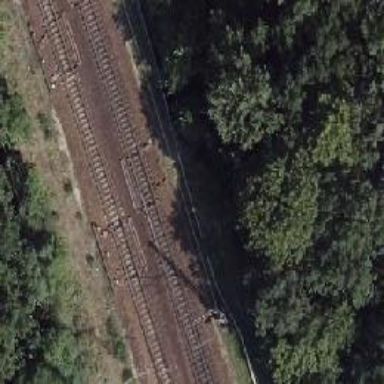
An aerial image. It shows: Electrified railway with contact line running along embankment.